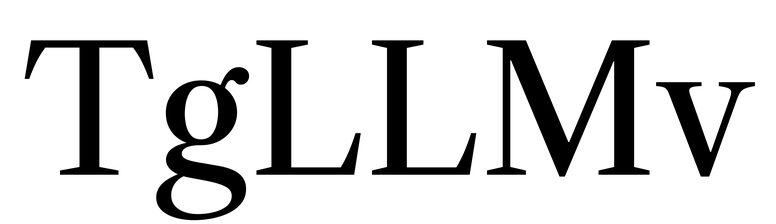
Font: LibreCaslonText_Regular